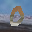
Label: 0